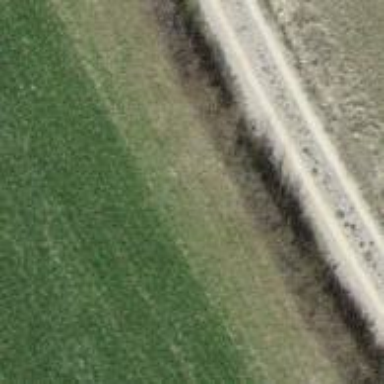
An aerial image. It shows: Hedge barrier.